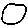
Label: circle